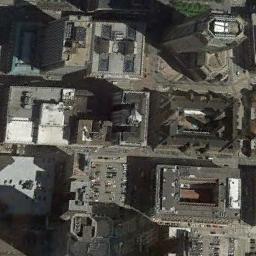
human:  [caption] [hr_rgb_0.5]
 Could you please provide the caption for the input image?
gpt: A commercial area has some buildings of different heights and a parking lot is also in the commercial area .

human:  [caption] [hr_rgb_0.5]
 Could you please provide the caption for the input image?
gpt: The commercial area is near a parking lot .

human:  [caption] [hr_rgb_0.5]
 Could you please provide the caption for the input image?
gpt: In a business district there are several tall buildings of different shapes and several roads with many cars  There are many cars in the open space beside the road .

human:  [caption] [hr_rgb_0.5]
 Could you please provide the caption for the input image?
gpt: There are some cars parked in the top right corner .

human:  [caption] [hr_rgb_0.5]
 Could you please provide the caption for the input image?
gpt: There are some white buildings and gray buildings on a commercial area .